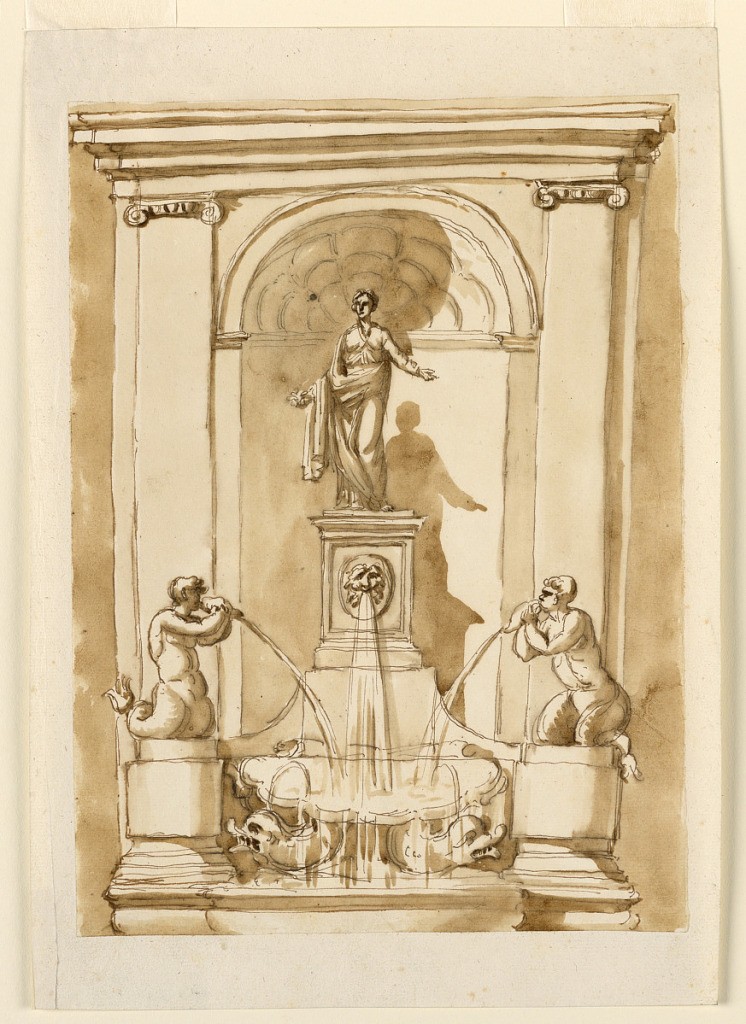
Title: Fountain
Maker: Giuseppe Barberi, Italian, 1746–1809
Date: ca. 1790
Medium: Pen and brown ink, brush and brown wash on off-white lined paper, lined
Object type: Drawing
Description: A niche with pilasters framed a statue (Flora?) who stand upon a pedestal. Below, water flows from a mask, and two conch shells held by mermen. A basin supported by two dolphin collects the water.